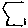
Label: hexagon